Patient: sex F, age 83
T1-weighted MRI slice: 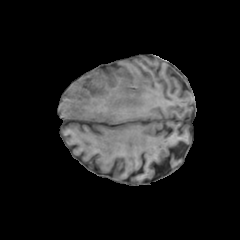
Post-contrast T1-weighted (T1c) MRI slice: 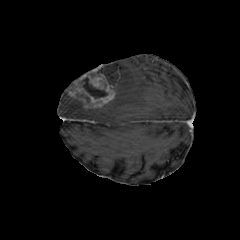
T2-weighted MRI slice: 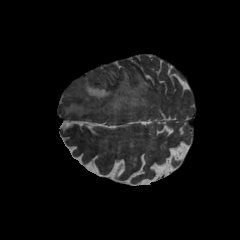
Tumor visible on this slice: yes
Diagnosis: Glioblastoma, IDH-wildtype
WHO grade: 4